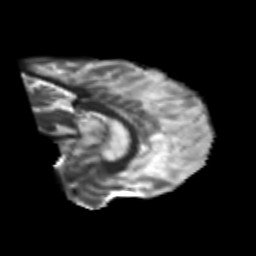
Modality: T2w
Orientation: sagittal
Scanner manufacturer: siemens
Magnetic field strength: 3 T
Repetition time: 6.8 s
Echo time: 0.093 s